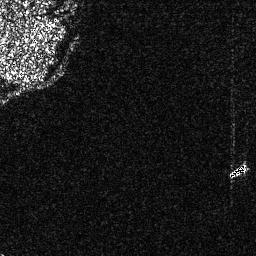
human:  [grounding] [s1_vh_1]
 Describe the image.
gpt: In the satellite image, there is  <ref>1 small ship </ref> <box>[[88, 63, 96, 69, 0]]</box> located at right.